Question: In CoreData I want to fetch an element by a key. However executing the fetch request results in 'unrecognized selector sent to instance'. The excerpt from my code is shown below, which fails on the last line. 'managedObjectContext' is a valid instance, as I'm also that one to insert new instances. Could this be some incompatibility be with Swift's 'Int64' and CoreData's Integer 64?
'''
var error : NSError?
var request = NSFetchRequest(entityName: "Node")
var nodeId = NSNumber(longLong: Int64(46763376))
request.predicate = NSPredicate(format: "id = %@", [nodeId])
var nodes = managedObjectContext.executeFetchRequest(request, error: &error)
'''
Entity definition in the datamodel:

Node entity is defined in Swift as:
'''
class Node : NSManagedObject {
@NSManaged var id: NSNumber
@NSManaged var lat: NSNumber
@NSManaged var lon: NSNumber
@NSManaged var tags: NSMutableSet
@NSManaged var ways: NSMutableSet
func description() -> String {
return "Node(id=\(id), lat=\(lat), lon=\(lon))"
}
}
'''
Stack trace:
'''
2014-06-30 08:27:58.238 SwiftApp[35316:<PHONE>] *** Terminating app due to uncaught exception 'NSInvalidArgumentException', reason: '-[_TtCSs22ContiguousArrayStorage000000000B6E69C4 longLongValue]: unrecognized selector sent to instance 0xd7d0018'
*** First throw call stack:
(
0 CoreFoundation 0x00864646 __exceptionPreprocess + 182
1 libobjc.A.dylib 0x0218f8e3 objc_exception_throw + 44
2 CoreFoundation 0x0086b575 -[NSObject(NSObject) doesNotRecognizeSelector:] + 277
3 CoreFoundation 0x007b6407 ___forwarding___ + 1047
4 CoreFoundation 0x007b5fce _CF_forwarding_prep_0 + 14
5 CoreData 0x0035a125 -[NSSQLiteConnection execute] + 1349
6 CoreData 0x0036e197 -[NSSQLChannel selectRowsWithStatement:] + 119
7 CoreData 0x0037767d newFetchedRowsForFetchPlan_MT + 1741
8 CoreData 0x00362723 -[NSSQLCore newRowsForFetchPlan:] + 403
9 CoreData 0x00361d85 -[NSSQLCore objectsForFetchRequest:inContext:] + 709
10 CoreData 0x00361740 -[NSSQLCore executeRequest:withContext:error:] + 448
11 CoreData 0x0045c6a5 __65-[NSPersistentStoreCoordinator executeRequest:withContext:error:]_block_invoke + 2917
12 CoreData 0x00465be8 internalBlockToNSPersistentStoreCoordinatorPerform + 72
13 libdispatch.dylib 0x026a6488 _dispatch_client_callout + 14
14 libdispatch.dylib 0x0268ea38 _dispatch_barrier_sync_f_invoke + 124
15 libdispatch.dylib 0x0268e2c0 dispatch_barrier_sync_f + 89
16 CoreData 0x004574b3 _perform + 99
17 CoreData 0x00361345 -[NSPersistentStoreCoordinator executeRequest:withContext:error:] + 1525
18 CoreData 0x0035f575 -[NSManagedObjectContext executeFetchRequest:error:] + 597
19 SwiftApp 0x000189b6 _TFC8SwiftApp11AppDelegate6parserfS0_FTGSQCSo11NSXMLParser_15didStartElementGSQSS_12namespaceURIGSQSS_13qualifiedNameGSQSS_10attributesGSQCSo12NSDictionary__T_ + 18086
20 SwiftApp 0x0001a335 _TToFC8SwiftApp11AppDelegate6parserfS0_FTGSQCSo11NSXMLParser_15didStartElementGSQSS_12namespaceURIGSQSS_13qualifiedNameGSQSS_10attributesGSQCSo12NSDictionary__T_ + 1221
21 Foundation 0x00d1c00d _startElementNs + 3178
22 libxml2.2.dylib 0x02e8333d xmlParseStartTag2 + 4426
23 libxml2.2.dylib 0x02e860b2 xmlParseTryOrFinish + 3828
24 libxml2.2.dylib 0x02e84fc2 xmlParseChunk + 952
25 Foundation 0x00d19054 -[NSXMLParser parseData:] + 314
26 Foundation 0x00d194f5 -[NSXMLParser parseFromStream] + 276
27 Foundation 0x00d19639 -[NSXMLParser parse] + 33
28 SwiftApp 0x00012b72 _TFC8SwiftApp11AppDelegate11applicationfS0_FTCSo13UIApplication29didFinishLaunchingWithOptionsGSqCSo12NSDictionary__Sb + 1970
29 SwiftApp 0x000133a5 _TToFC8SwiftApp11AppDelegate11applicationfS0_FTCSo13UIApplication29didFinishLaunchingWithOptionsGSqCSo12NSDictionary__Sb + 101
30 UIKit 0x0105bb37 -[UIApplication _handleDelegateCallbacksWithOptions:isSuspended:restoreState:] + 291
31 UIKit 0x0105c875 -[UIApplication _callInitializationDelegatesForMainScene:transitionContext:] + 2920
32 UIKit 0x0105fa33 -[UIApplication _runWithMainScene:transitionContext:completion:] + 1507
33 UIKit 0x01077eb8 __84-[UIApplication _handleApplicationActivationWithScene:transitionContext:completion:]_block_invoke + 59
34 UIKit 0x0105e77e -[UIApplication workspaceDidEndTransaction:] + 29
35 FrontBoardServices 0x0381bf1f -[FBSWorkspace clientEndTransaction:] + 87
36 FrontBoardServices 0x038234ed __53-[FBSWorkspaceClient _queue_handleTransactionBookEnd]_block_invoke + 49
37 CoreFoundation 0x00788f90 __CFRUNLOOP_IS_CALLING_OUT_TO_A_BLOCK__ + 16
38 CoreFoundation 0x0077e133 __CFRunLoopDoBlocks + 195
39 CoreFoundation 0x0077d898 __CFRunLoopRun + 936
40 CoreFoundation 0x0077d22b CFRunLoopRunSpecific + 443
41 CoreFoundation 0x0077d05b CFRunLoopRunInMode + 123
42 UIKit 0x0105e095 -[UIApplication _run] + 571
43 UIKit 0x010616e5 UIApplicationMain + 1526
44 SwiftApp 0x0001e471 top_level_code + 97
45 SwiftApp 0x0001eaeb main + 43
46 libdyld.dylib 0x026d0ac9 start + 1
)
libc++abi.dylib: terminating with uncaught exception of type NSException
'''
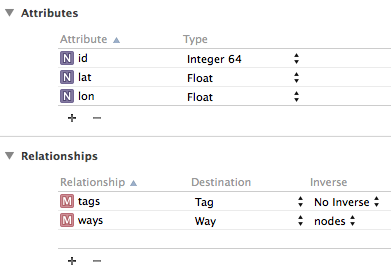
Answer: The error is here:
'''
request.predicate = NSPredicate(format: "id = %@", [nodeId])
'''
because you pass an array to the "variable argument list" form of 'predicateWithFormat'.
Both of these versions should work:
'''
request.predicate = NSPredicate(format: "id = %@", nodeId)
request.predicate = NSPredicate(format: "id = %@", argumentArray: [nodeId])
'''
The 'NSManagedObject' documentation states that you are "strongly discouraged"
from overriding the 'description' method in your subclasses.